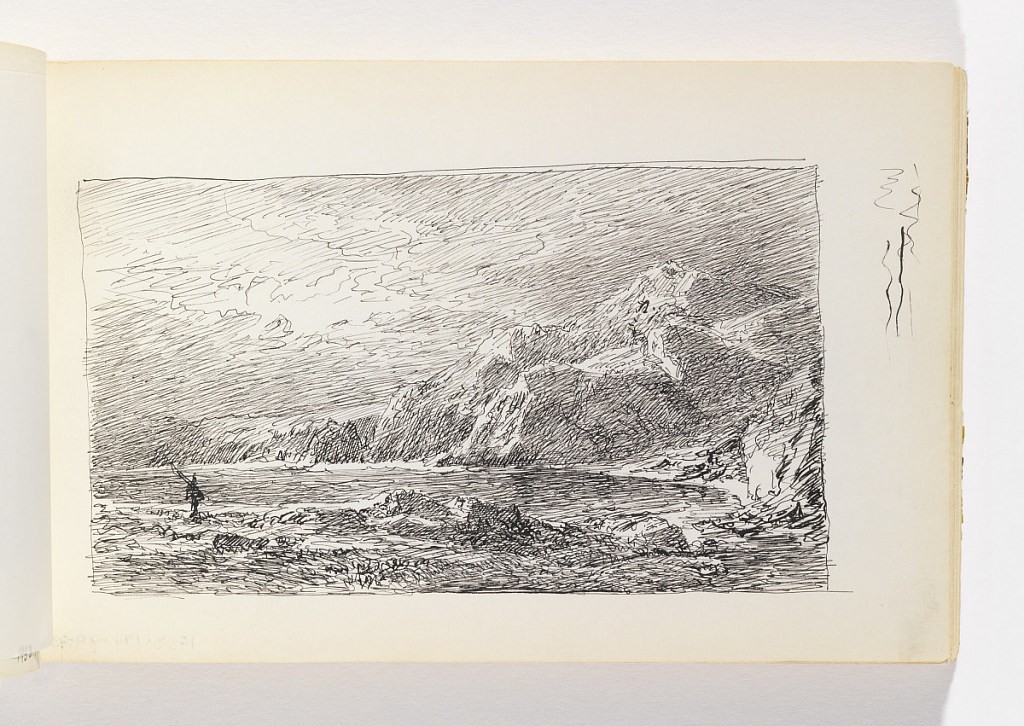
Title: Inlet with Rocky Cliffs and Fisherman
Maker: William Trost Richards, American, 1833–1905
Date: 1890–1900
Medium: Pen and black ink on off-white wove paper
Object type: Sketchbook folio
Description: Rocky coastline surrpunding an inlet. A small figure carrying what is probably a fishing pole is in the left-middle gound at edge of water, There are large cliffs in the distance, at right. Miscellaneous pen strokes in the margin to the right of the image.